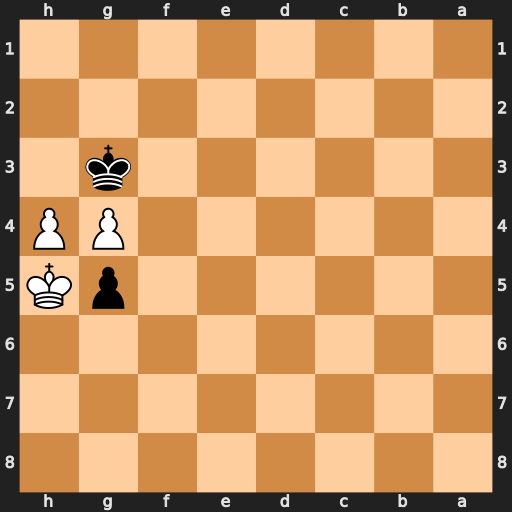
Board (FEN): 8/8/8/6pK/6PP/6k1/8/8
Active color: b
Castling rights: -
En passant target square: -
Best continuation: gxh4 g5 h3 g6 h2 g7 h1=Q+